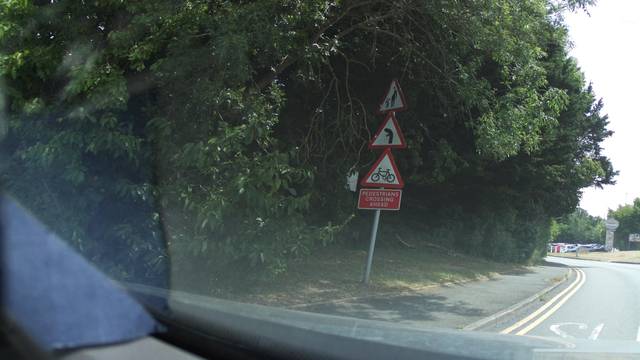
Region: United Kingdom
Coordinates: 51.295, 0.5149